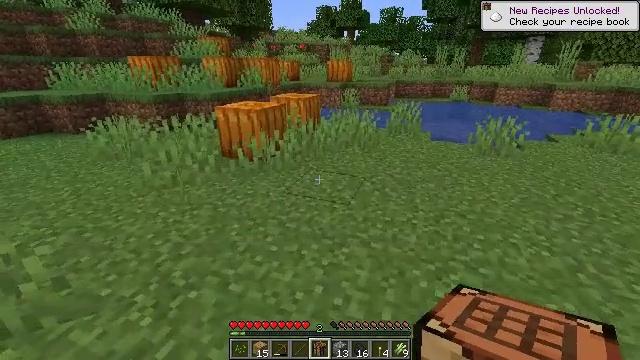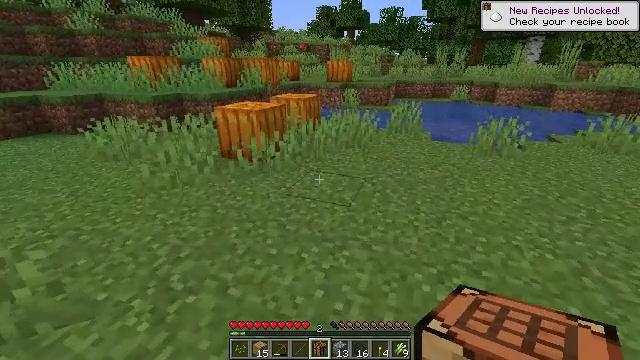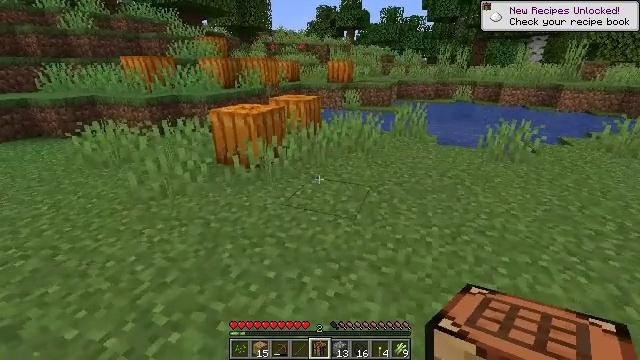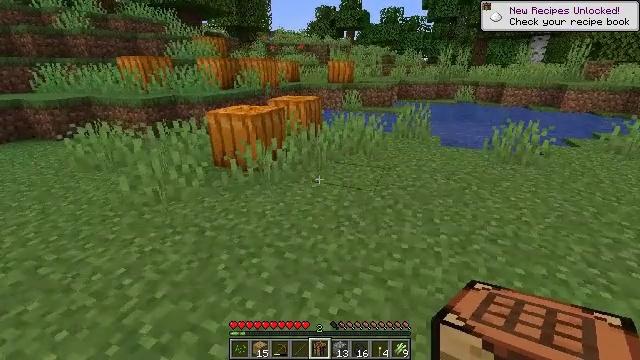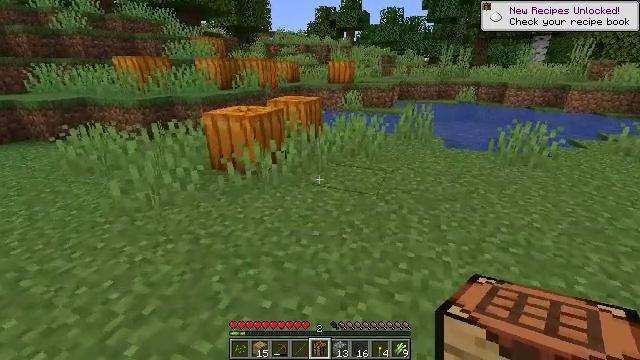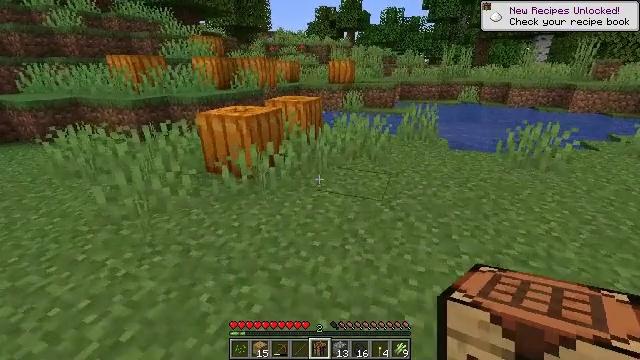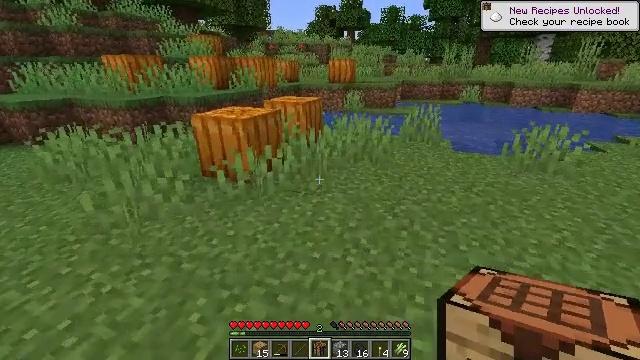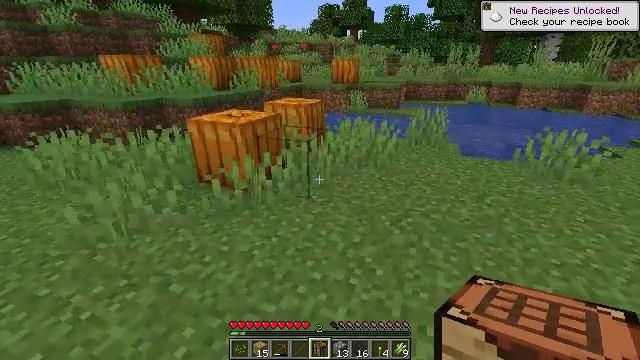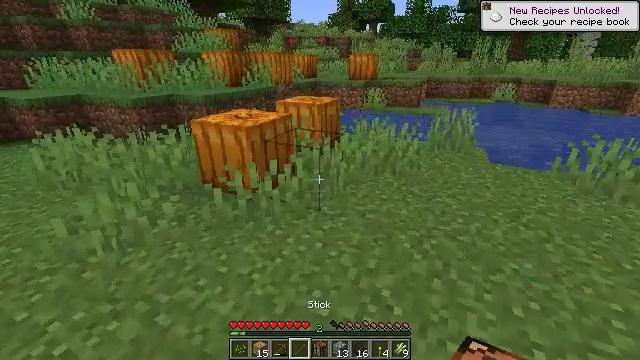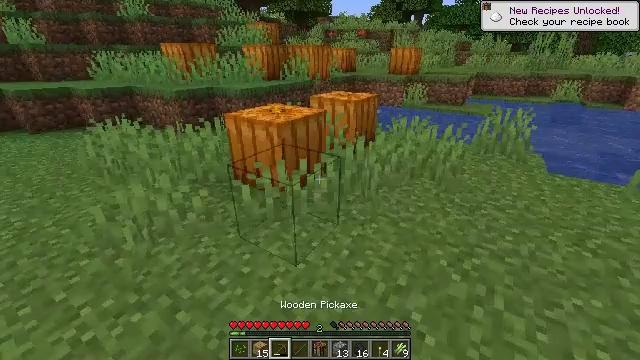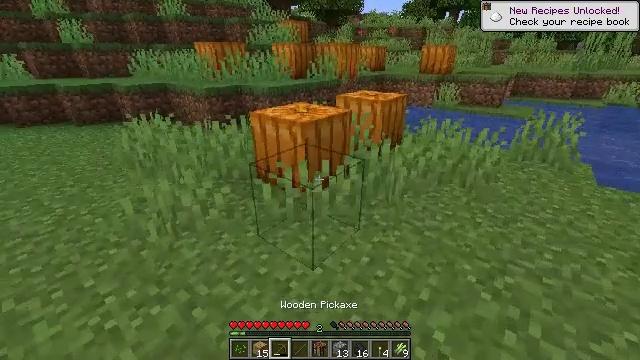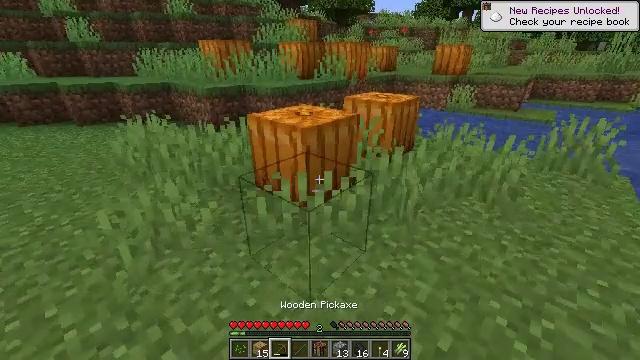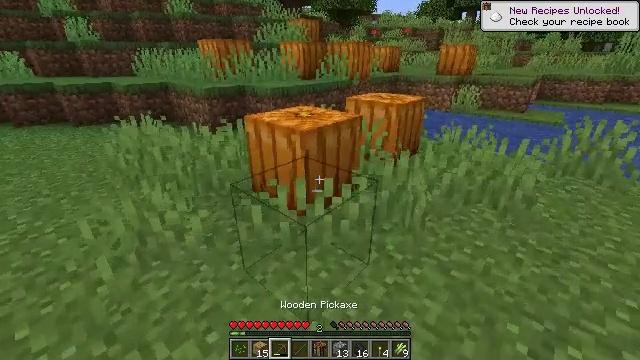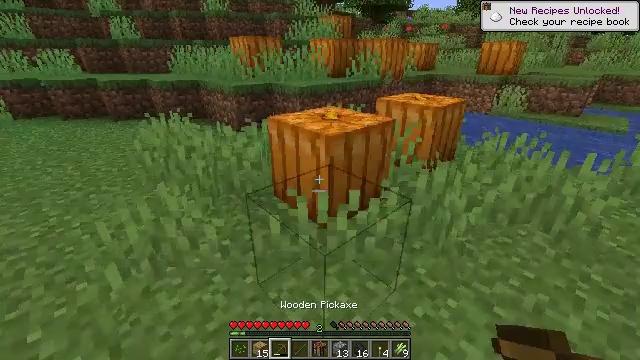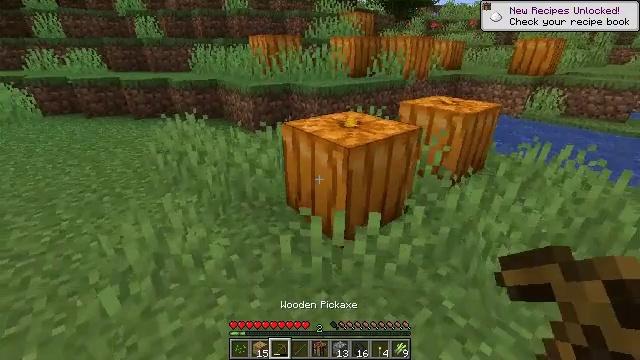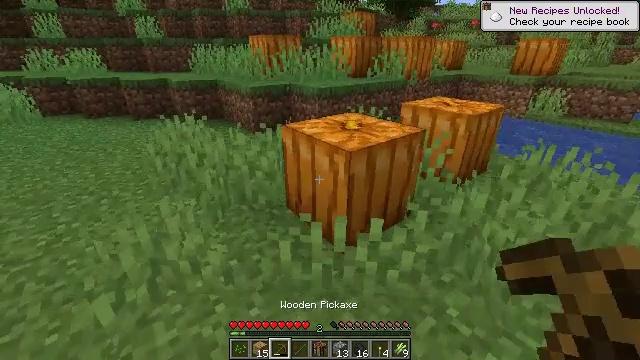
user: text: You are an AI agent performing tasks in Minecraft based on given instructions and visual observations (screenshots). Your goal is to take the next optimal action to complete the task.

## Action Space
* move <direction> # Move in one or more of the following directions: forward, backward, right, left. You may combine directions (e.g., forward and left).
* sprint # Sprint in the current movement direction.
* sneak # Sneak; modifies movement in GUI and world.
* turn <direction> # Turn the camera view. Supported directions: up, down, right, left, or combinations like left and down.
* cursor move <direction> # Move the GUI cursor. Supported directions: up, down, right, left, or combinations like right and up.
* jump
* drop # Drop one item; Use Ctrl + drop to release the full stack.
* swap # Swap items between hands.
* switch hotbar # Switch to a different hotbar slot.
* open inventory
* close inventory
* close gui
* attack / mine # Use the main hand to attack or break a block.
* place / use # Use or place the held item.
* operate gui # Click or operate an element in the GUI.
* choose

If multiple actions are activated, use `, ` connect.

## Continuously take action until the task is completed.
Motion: motion action
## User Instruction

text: Break the pumpkin to collect it.
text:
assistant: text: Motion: move forward
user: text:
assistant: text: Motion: move forward
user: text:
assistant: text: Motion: move forward
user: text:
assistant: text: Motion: move forward
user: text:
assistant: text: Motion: move forward
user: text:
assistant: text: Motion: move forward
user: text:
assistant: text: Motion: move forward
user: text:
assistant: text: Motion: move forward, turn left
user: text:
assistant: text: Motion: move forward, turn left and down
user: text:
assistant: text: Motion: move forward, turn left
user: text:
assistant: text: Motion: move forward, turn left
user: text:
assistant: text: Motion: move forward
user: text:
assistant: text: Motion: move forward, turn left
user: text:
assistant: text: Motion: move forward, turn left
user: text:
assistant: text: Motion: move forward
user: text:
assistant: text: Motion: move forward
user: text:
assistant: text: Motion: move forward
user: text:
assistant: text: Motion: move forward
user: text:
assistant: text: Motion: move forward
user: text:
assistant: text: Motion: move forward, turn down
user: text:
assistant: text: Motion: move forward, turn right and down
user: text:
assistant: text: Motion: turn right and down, attack / mine
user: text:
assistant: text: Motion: turn down, attack / mine
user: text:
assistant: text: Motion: turn right and down, attack / mine
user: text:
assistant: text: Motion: turn right and down, attack / mine
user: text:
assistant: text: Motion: attack / mine
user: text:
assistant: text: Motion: attack / mine
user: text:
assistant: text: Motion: attack / mine
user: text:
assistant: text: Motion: attack / mine
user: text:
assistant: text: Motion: attack / mine